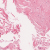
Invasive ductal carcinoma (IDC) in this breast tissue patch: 0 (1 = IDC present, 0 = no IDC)